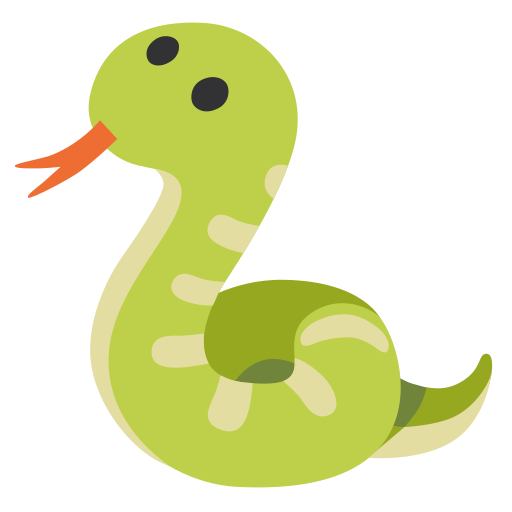
Emoji: 🐍